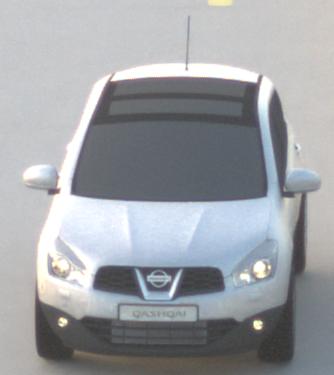
Make: Nissan
Model: Qashqai 1.6
Detailed model: Qashqai (J10)
Model produced from: 2010/03
Model produced until: 2010/08
Doors: 5
Color: white
Road condition: dry road
Daytime: sunrise or sunset
Contrast: low contrast